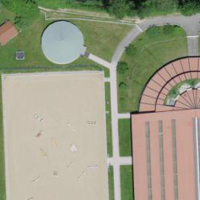
EUNIS habitat code: 53
Species observed at this site:
Corvus corone
Podiceps cristatus
Actitis hypoleucos
Fulica atra
Alcedo atthis
Dendrocopos major
Aegithalos caudatus
Buteo buteo
Sylvia atricapilla
Chroicocephalus ridibundus
Phylloscopus collybita
Larus michahellis
Cygnus olor
Luscinia megarhynchos
Gallinula chloropus
Erithacus rubecula
Dryocopus martius
Pica pica
Phoenicurus ochruros
Columba livia
Saxicola rubicola
Falco tinnunculus
Acrocephalus scirpaceus
Anas platyrhynchos
Sturnus vulgaris
Chloris chloris
Streptopelia decaocto
Fringilla coelebs
Passer domesticus
Carduelis carduelis
Turdus merula
Columba palumbus
Phalacrocorax carbo
Parus major
Hirundo rustica
Mergus merganser
Milvus milvus
Milvus migrans
Motacilla alba
Delichon urbicum